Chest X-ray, AP view. Patient: 15 years old, sex M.
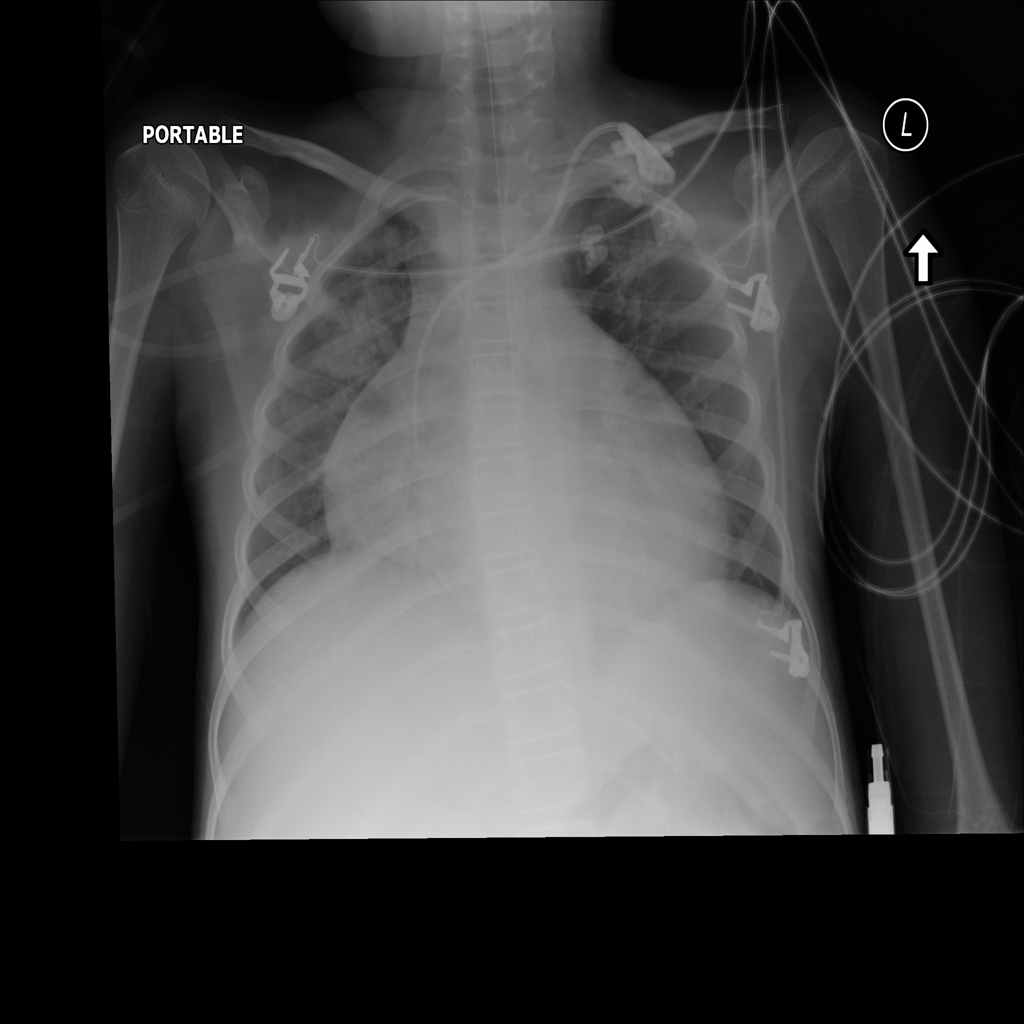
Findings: Infiltration